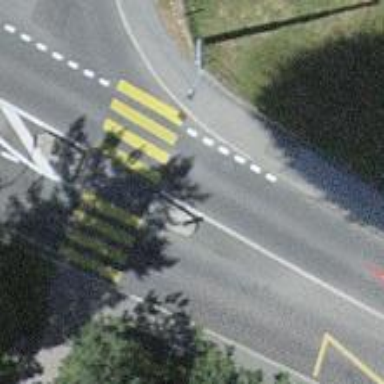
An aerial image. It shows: Sidewalk along the footway.